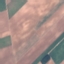
Label: AnnualCrop